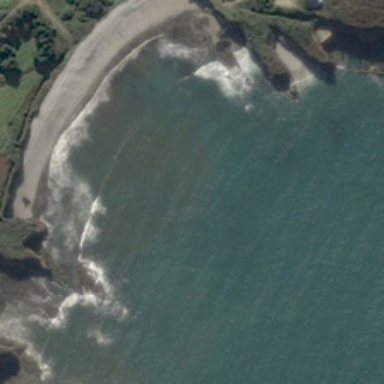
A beach is between a piece of green ocean and some green trees .